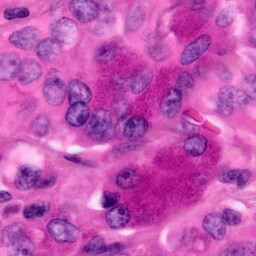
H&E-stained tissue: Pancreatic